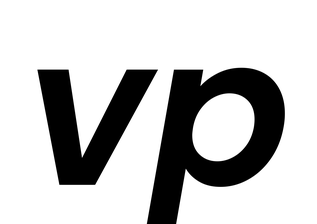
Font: Poppins-SemiBoldItalic